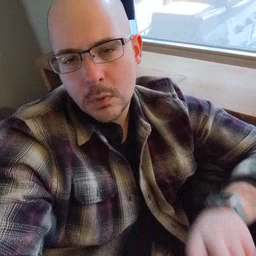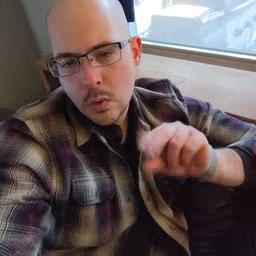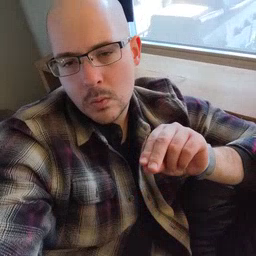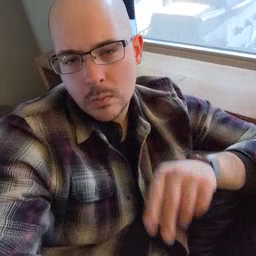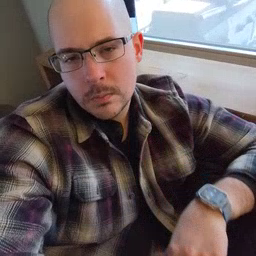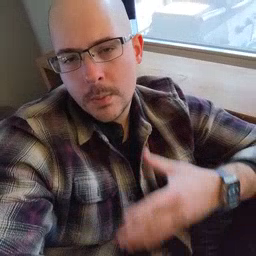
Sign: no